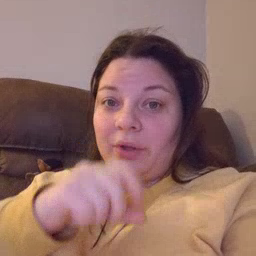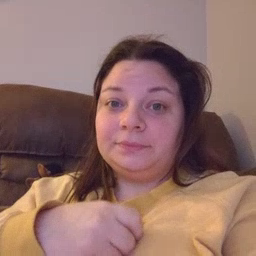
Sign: doll